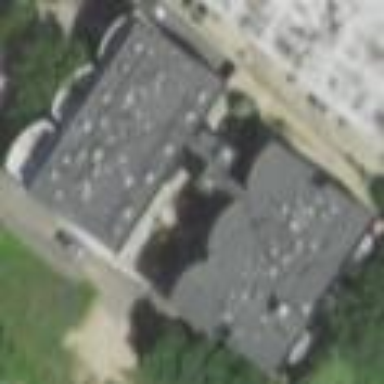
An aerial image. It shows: Commercial building.